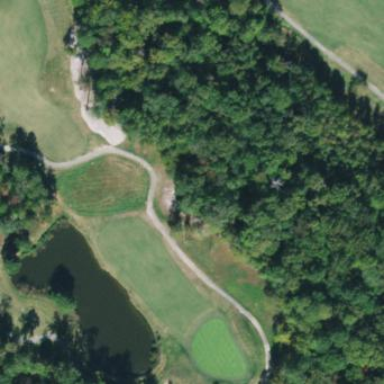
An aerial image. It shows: Picturesque scene of golf course with lateral water hazard.